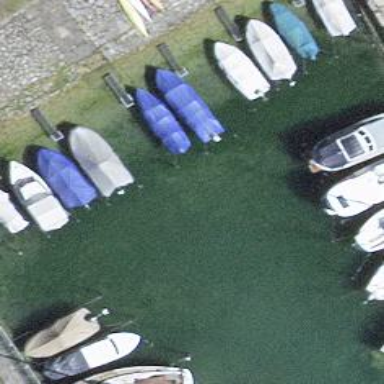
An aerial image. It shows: Marina on leisure land.